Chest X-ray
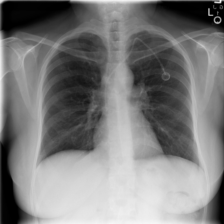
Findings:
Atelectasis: negative
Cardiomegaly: negative
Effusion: negative
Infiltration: negative
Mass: negative
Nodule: negative
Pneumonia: negative
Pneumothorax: negative
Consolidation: negative
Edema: negative
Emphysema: negative
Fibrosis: negative
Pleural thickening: negative
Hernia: negative